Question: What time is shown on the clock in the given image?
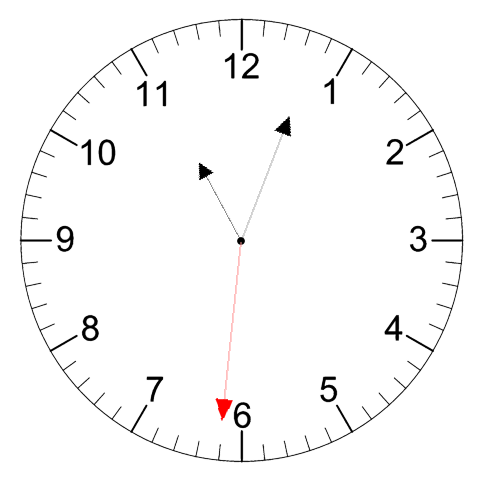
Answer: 11:03:31